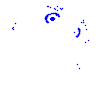
Particle: kaon